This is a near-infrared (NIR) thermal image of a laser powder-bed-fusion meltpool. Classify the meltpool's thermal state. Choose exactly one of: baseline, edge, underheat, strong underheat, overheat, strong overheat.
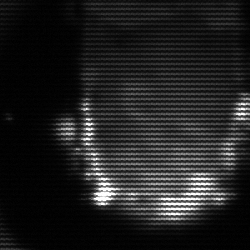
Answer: baseline